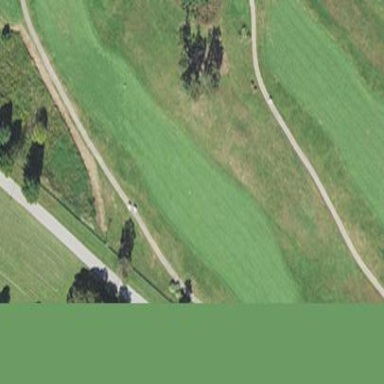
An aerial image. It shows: Grassy area designated as golf fairway.